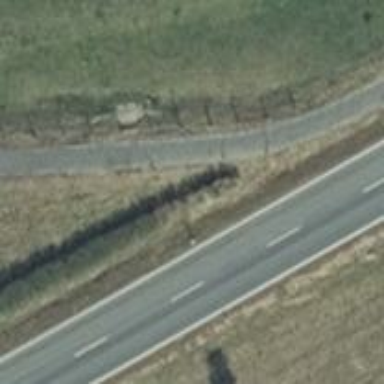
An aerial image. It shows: Asphalt path.